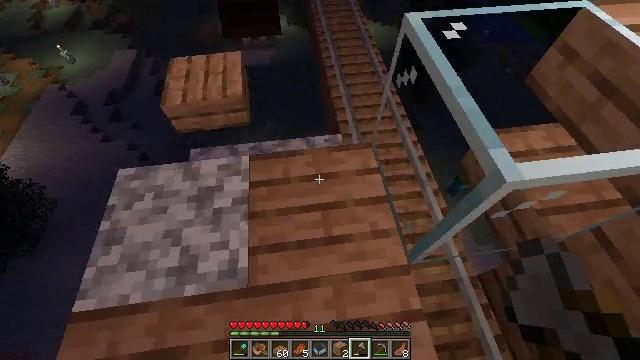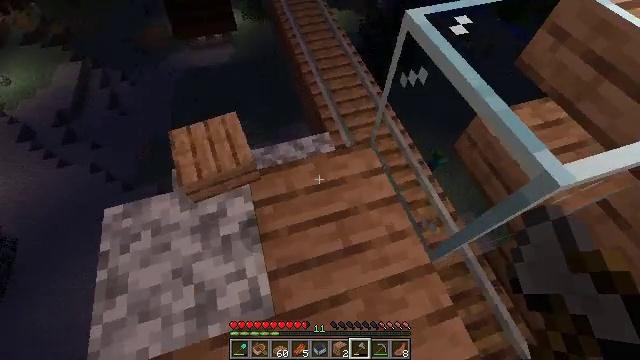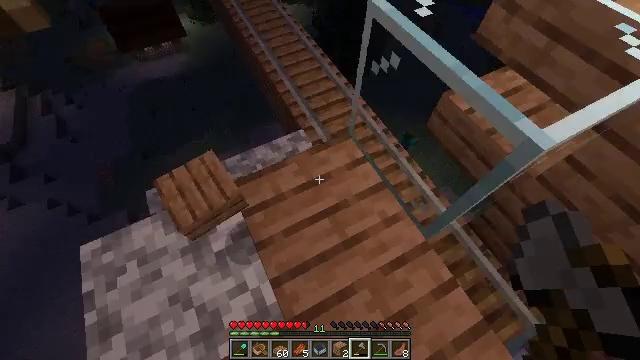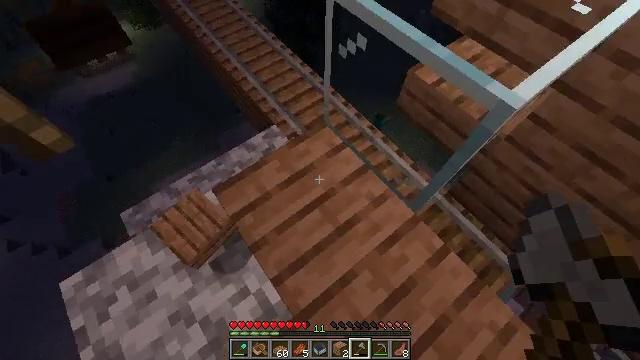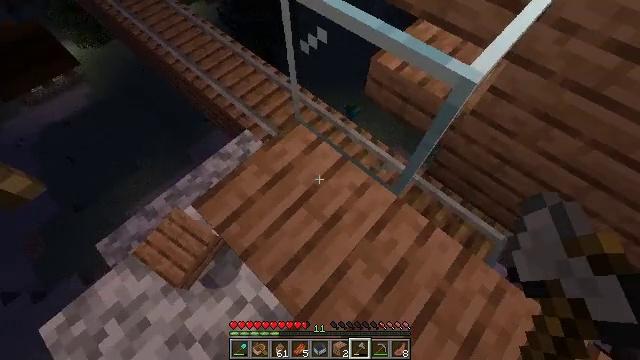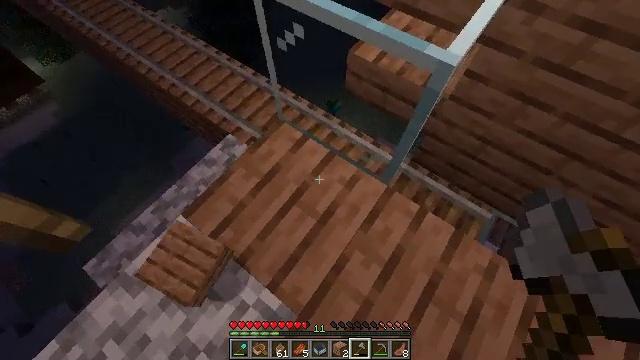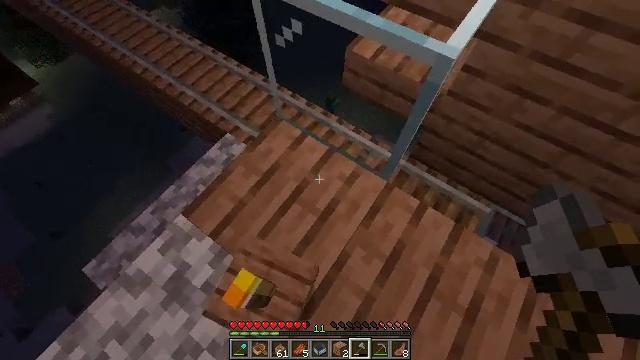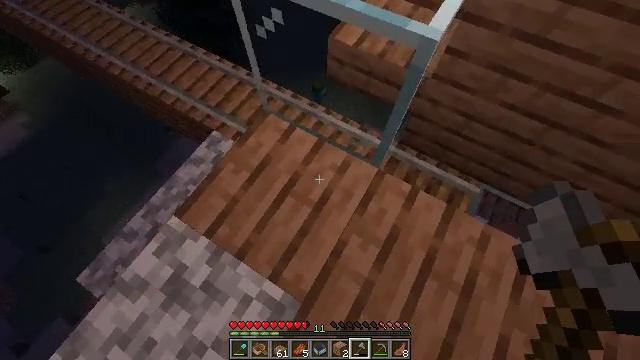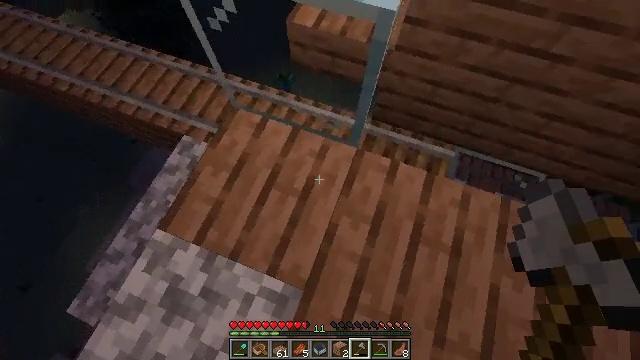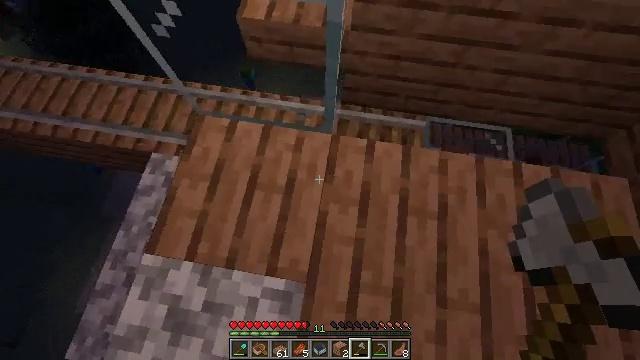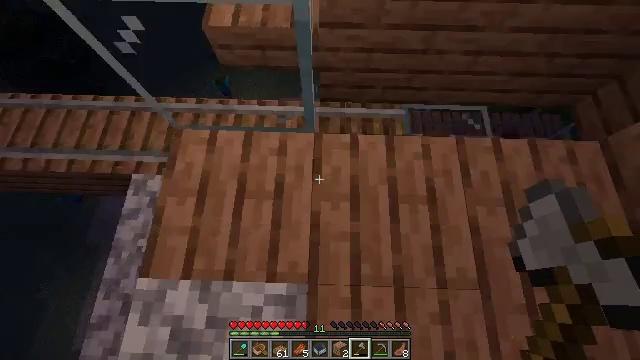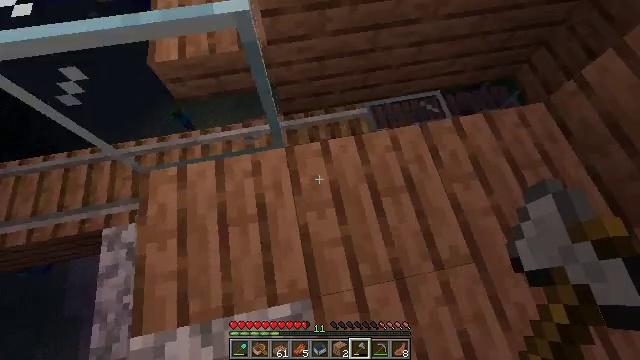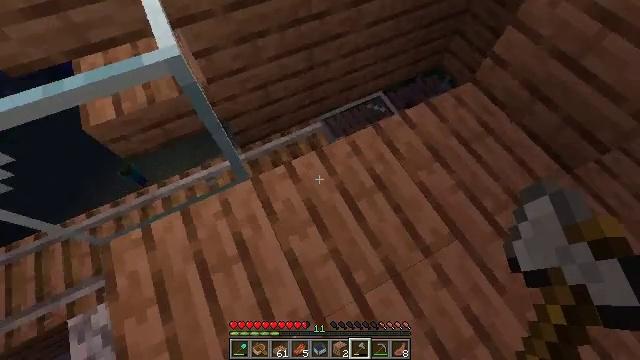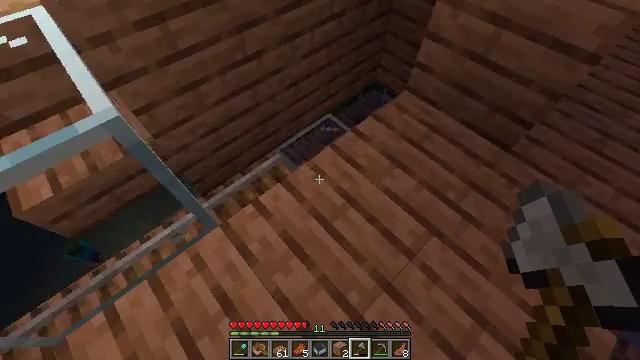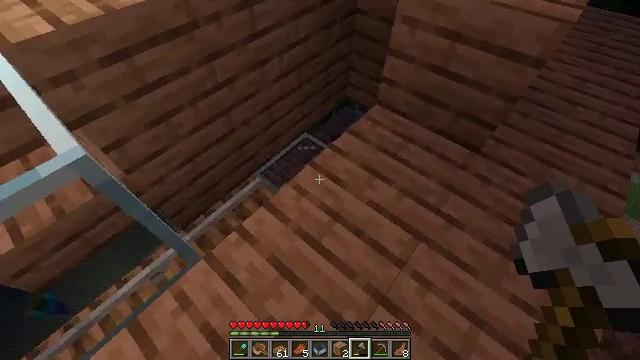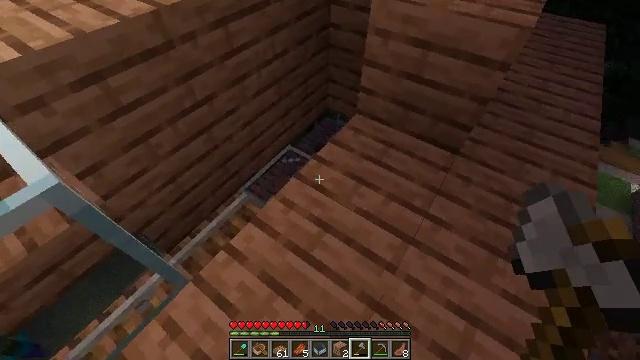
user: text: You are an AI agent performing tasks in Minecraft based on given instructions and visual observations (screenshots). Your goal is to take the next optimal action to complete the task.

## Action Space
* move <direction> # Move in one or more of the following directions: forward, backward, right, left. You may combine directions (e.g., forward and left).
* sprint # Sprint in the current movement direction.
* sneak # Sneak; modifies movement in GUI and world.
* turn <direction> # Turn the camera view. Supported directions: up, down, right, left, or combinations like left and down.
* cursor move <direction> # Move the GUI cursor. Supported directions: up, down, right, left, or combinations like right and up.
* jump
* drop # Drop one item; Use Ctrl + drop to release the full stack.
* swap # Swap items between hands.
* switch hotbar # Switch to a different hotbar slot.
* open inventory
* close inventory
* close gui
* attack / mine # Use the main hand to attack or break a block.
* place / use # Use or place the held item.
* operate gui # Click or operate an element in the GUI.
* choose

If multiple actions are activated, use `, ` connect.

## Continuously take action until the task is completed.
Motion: motion action
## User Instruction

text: Collect the jungle slab by destroying it.
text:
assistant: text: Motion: turn right and down
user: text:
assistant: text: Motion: turn right and down
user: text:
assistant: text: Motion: turn right and down
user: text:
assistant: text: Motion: turn right
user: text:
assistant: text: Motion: turn right
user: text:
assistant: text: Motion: turn right
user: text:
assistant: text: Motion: turn right and down
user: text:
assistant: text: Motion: turn right and down
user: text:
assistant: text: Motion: turn right and down
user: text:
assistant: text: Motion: turn right
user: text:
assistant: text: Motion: turn right and up
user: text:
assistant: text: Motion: turn right and up
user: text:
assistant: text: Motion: turn right and up
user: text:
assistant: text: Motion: turn right and up
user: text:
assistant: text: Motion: turn right and up
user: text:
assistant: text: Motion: turn right and up
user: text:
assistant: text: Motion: turn right and up
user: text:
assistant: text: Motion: turn right and up
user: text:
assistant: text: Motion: turn right and up
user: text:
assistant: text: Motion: turn right and up
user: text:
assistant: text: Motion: turn right and up
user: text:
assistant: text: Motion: move forward, turn right and up
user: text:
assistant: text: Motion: move forward
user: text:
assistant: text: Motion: attack / mine
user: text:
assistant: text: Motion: attack / mine
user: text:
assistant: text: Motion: attack / mine
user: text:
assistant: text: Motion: attack / mine
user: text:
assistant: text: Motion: attack / mine
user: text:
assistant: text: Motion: turn right, attack / mine
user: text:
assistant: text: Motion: turn right, attack / mine